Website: lowes
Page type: order-returns
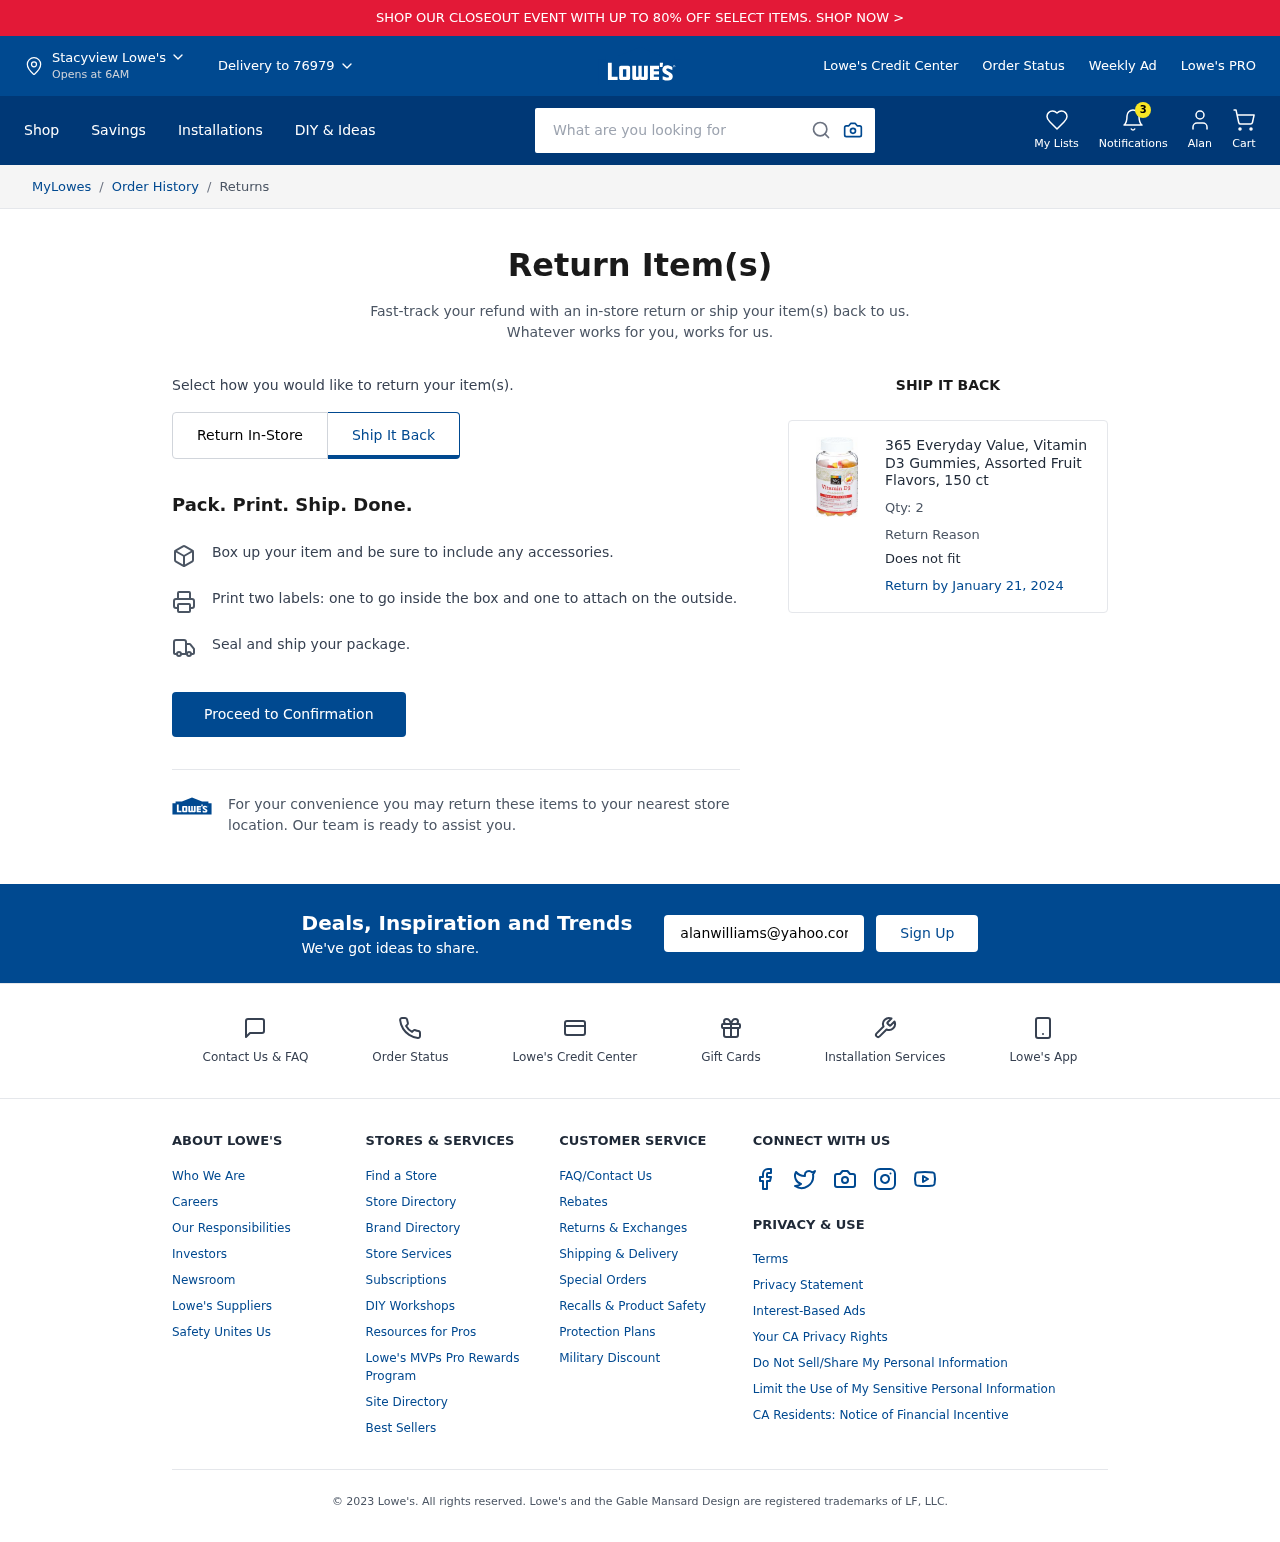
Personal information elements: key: PII_CITY
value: Stacyview
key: PII_EMAIL
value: alanwilliams@yahoo.com
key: PII_FIRSTNAME
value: Alan
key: PII_POSTCODE
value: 76979
Product elements: key: PRODUCT1_NAME
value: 365 Everyday Value, Vitamin D3 Gummies, Assorted Fruit Flavors, 150 ct
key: PRODUCT1_QUANTITY
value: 2
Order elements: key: ORDER_RETURN_BY_DATE
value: January 21, 2024
Search elements: key: HEADER_SEARCH
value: What are you looking for
Other elements: key: NOTIFICATION_COUNT
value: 3